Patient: sex M, age 52
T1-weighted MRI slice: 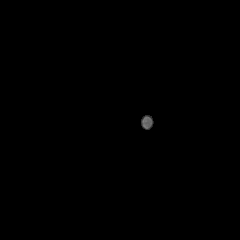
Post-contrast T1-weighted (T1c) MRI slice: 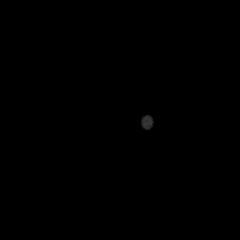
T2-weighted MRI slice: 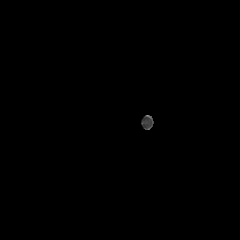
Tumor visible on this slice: no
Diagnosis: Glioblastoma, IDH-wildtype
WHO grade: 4